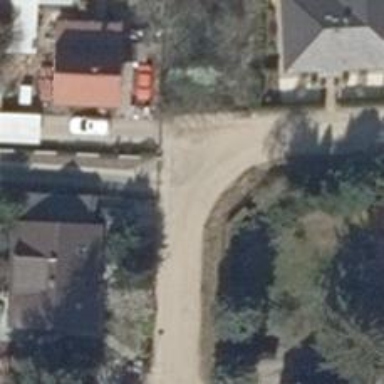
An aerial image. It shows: Driveway.